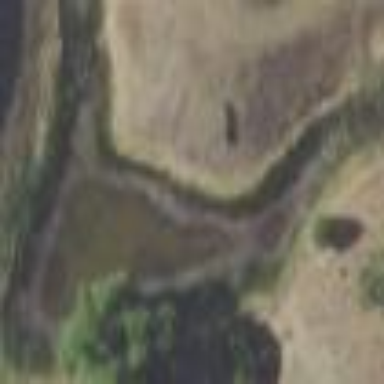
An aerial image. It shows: Peaceful pond surrounded by nature.